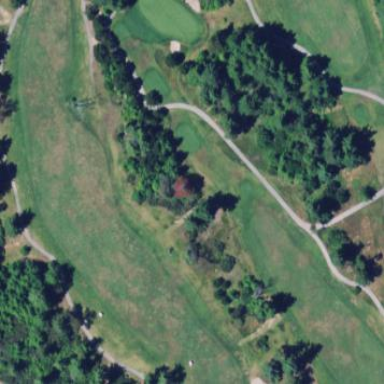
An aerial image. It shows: Area with grass used as rough in golf course.